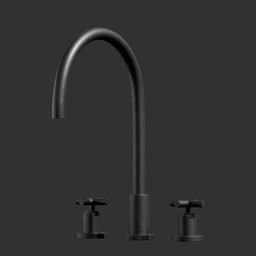
Label: appliances